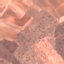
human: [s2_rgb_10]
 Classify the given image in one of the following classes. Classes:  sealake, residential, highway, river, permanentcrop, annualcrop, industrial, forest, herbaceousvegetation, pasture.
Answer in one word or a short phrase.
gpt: PermanentCrop